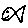
Label: fish